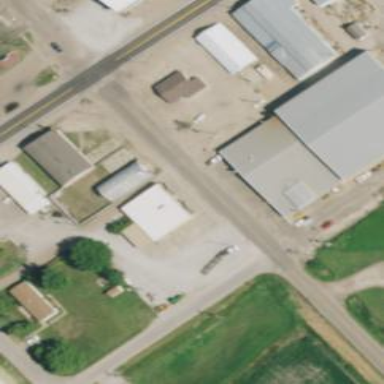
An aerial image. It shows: Alley classified as service road.